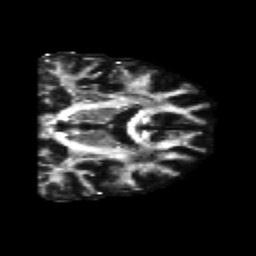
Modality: FA
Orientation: coronal
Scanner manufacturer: siemens
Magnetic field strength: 3 T
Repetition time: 6.8 s
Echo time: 0.093 s